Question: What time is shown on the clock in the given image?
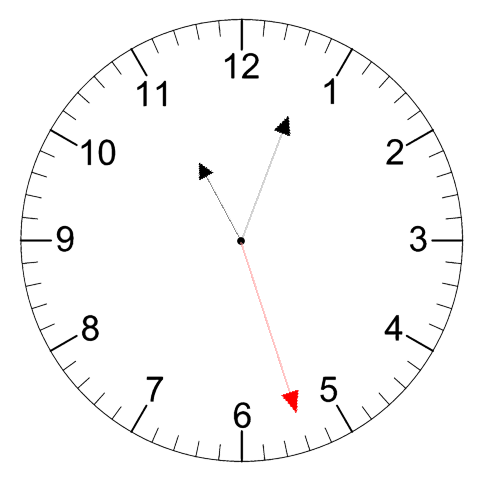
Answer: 11:03:27